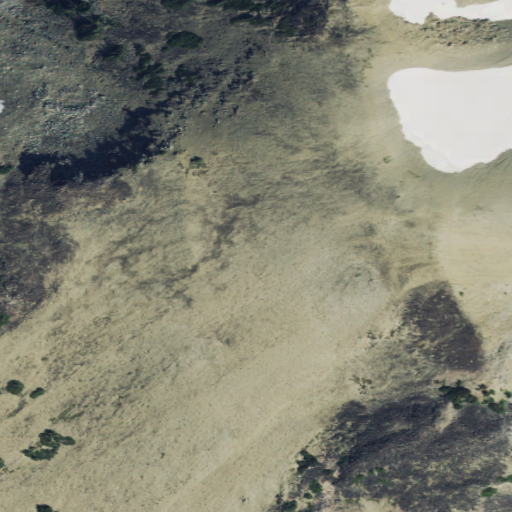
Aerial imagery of mountain in Washington named Shelter Peak containing barren land, evergreen forest, and high intensity development